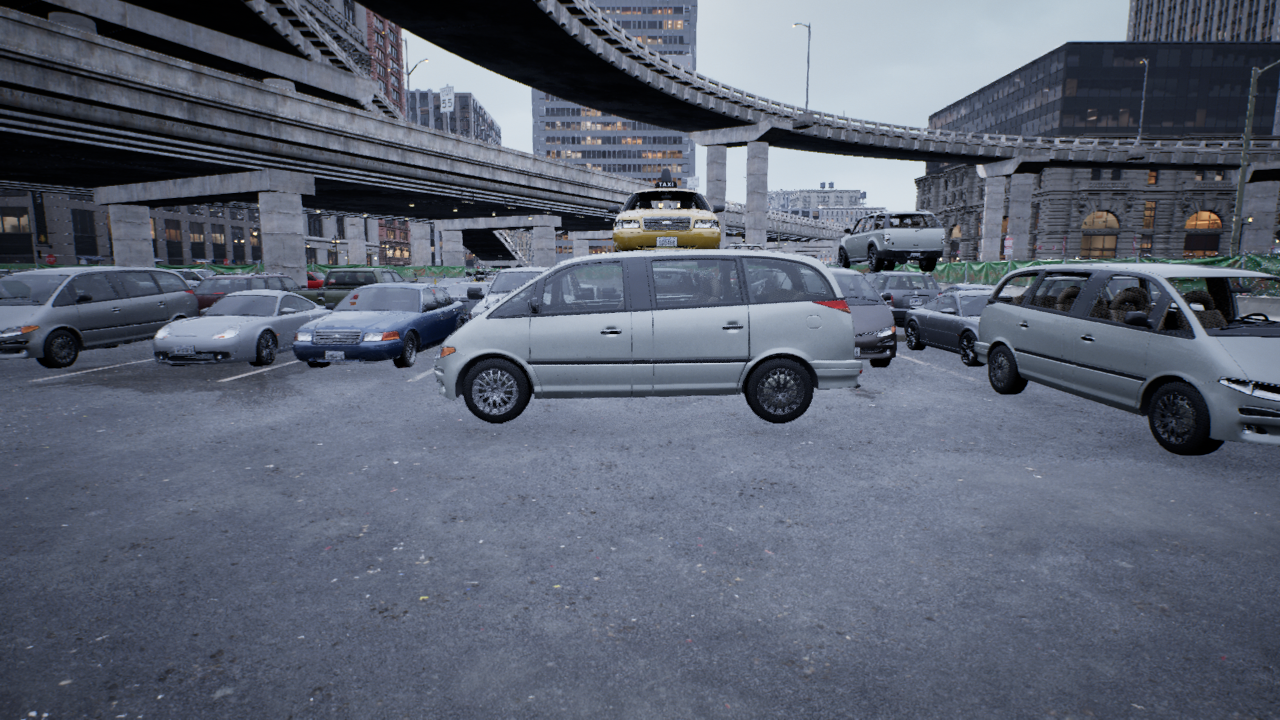
Venue: arterial
Lighting: overcast
Vehicle rig: minivan